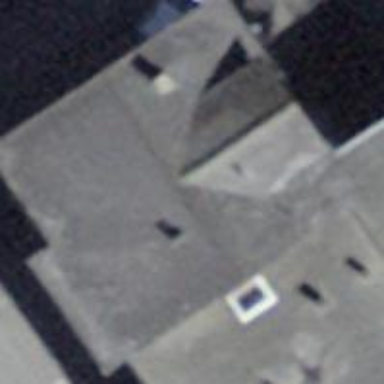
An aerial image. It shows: Building with tiled roof.